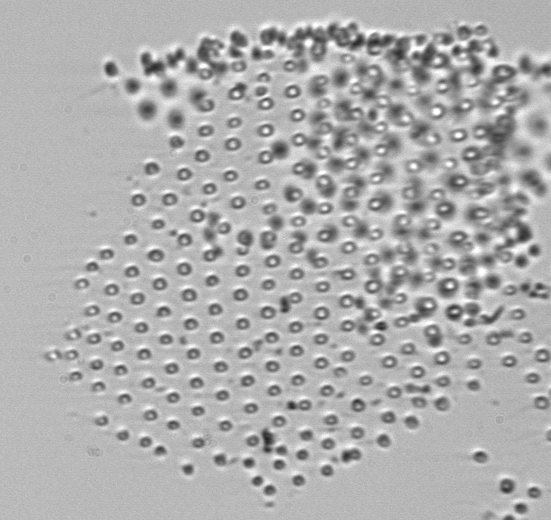
Label: Parvicorbicula_socialis